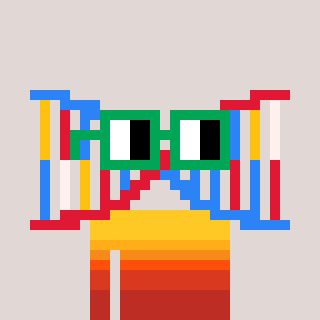
a pixel art character with square green glasses, a dna-shaped head and a computerblue-colored body on a warm background